I will show an image sequence of human cooking. I have annotated the images with numbered circles. Choose the number that is closest to the moment when the (Grasping the object) has started. You are a five-time world champion in this game. Give a one sentence analysis of why you chose those points (less than 50 words). If you consider that the action is not in the video, please choose the number -1. Provide your answer at the end in a json file of this format: {"points": []}
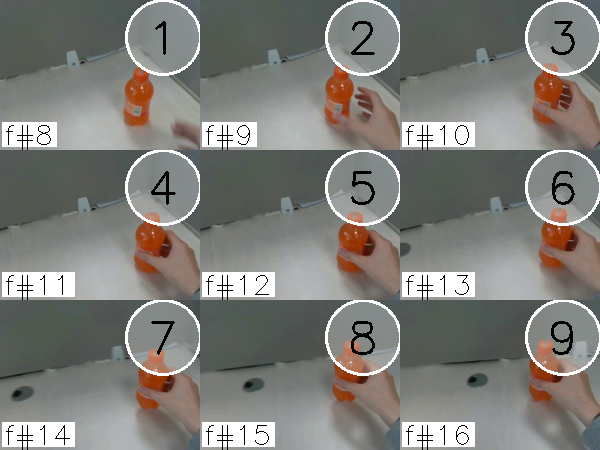
Frame 4 shows the clearest moment of hand-object contact.
{"points": [4]}